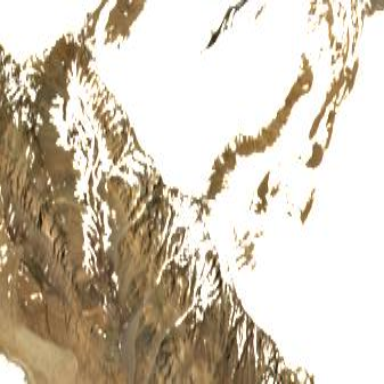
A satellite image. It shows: Stunning view of glacier.